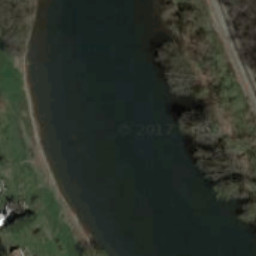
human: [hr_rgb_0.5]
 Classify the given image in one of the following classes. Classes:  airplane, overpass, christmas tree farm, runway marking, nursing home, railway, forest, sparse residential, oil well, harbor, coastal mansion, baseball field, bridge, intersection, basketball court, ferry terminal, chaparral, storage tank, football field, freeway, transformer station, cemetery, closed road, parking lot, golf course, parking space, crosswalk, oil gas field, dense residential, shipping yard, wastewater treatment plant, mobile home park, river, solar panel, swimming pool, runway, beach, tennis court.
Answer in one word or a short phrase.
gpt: river